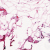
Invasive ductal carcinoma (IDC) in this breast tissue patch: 0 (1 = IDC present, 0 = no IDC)